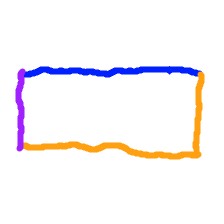
Shape: rectangle